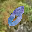
Label: 0